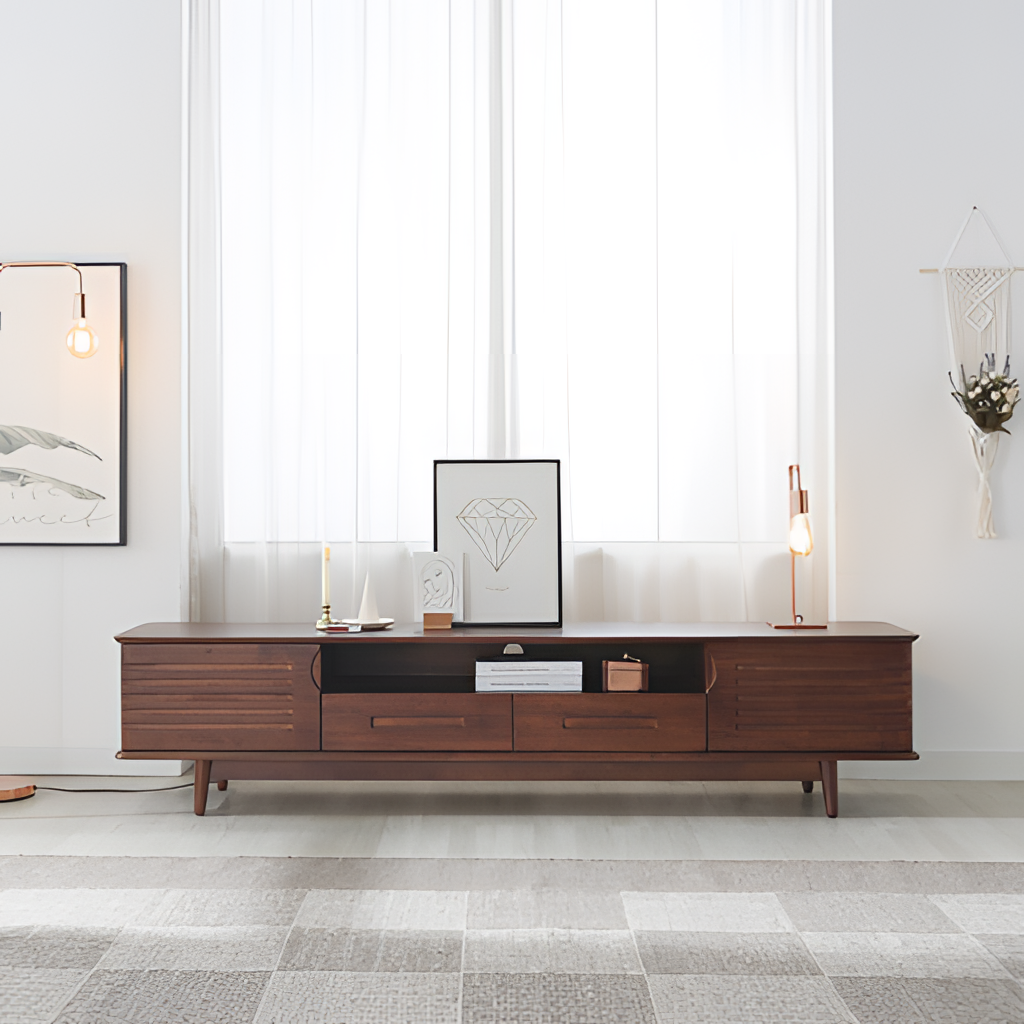
wood media console, living room, white fabric wallpaper, with sheer pattern, minimalist, wood flooring, with tile mosaic pattern